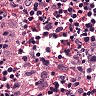
Metastatic tissue present: no